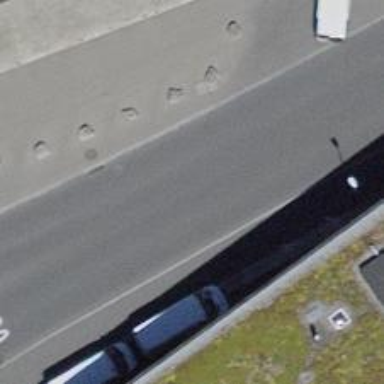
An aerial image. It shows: Asphalt road in living street with designated cycle lane.